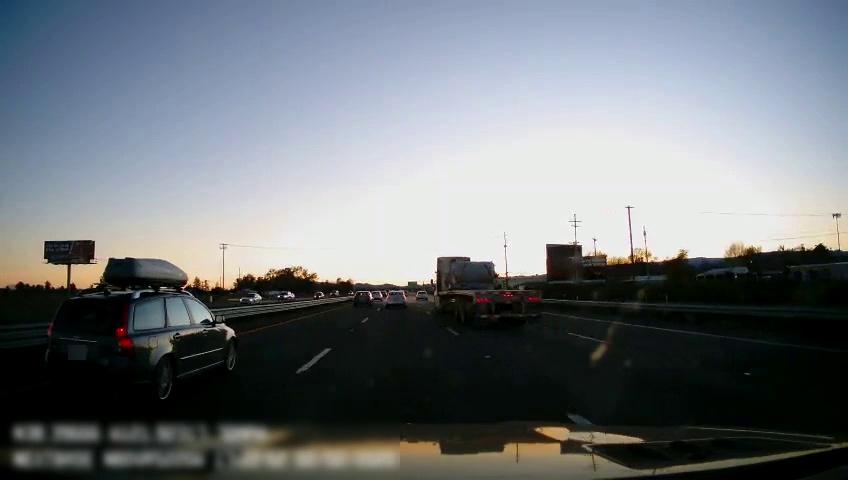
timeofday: Day
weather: Sunny
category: Drivable Space
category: Vehicles | Car
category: Vehicles | Car
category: Vehicles | Car
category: Vehicles | Car
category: Vehicles | SUV
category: Vehicles | Car
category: Vehicles | Car
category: Vehicles | SUV
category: Vehicles | Car
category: Vehicles | Truck
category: Lanes | Current Lane
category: Lanes | Current Lane
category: Lanes | Alternate Lane
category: Lanes | Alternate Lane
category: Lanes | Alternate Lane